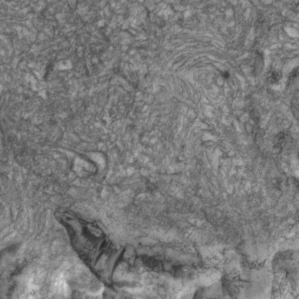
Label: non_frost